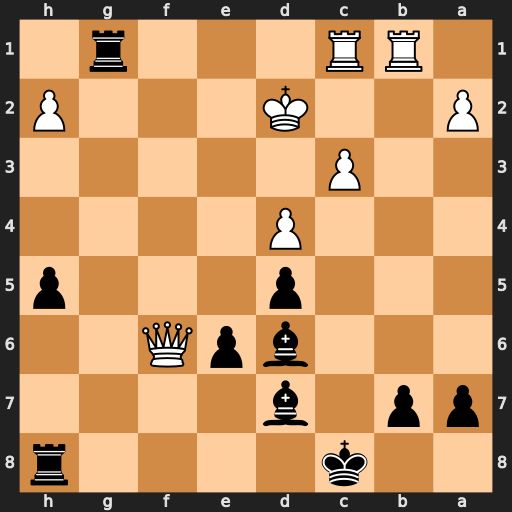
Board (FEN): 2k4r/pp1b4/3bpQ2/3p3p/3P4/2P5/P2K3P/1RR3r1
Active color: b
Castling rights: -
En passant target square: -
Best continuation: Rg2+ Ke3 Rf8